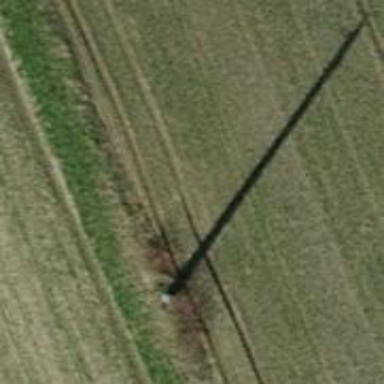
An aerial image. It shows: Concrete power pole.